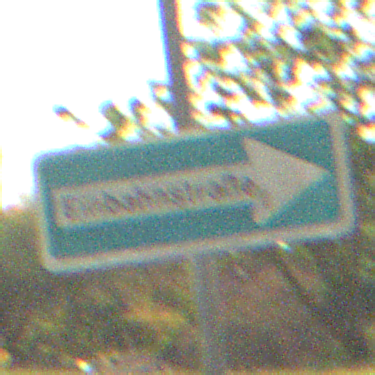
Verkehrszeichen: EinbahnstrasseRechtsweisend
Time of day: Night
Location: Outdoor (Nature)
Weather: Clear
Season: NotSpecified
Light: Natural